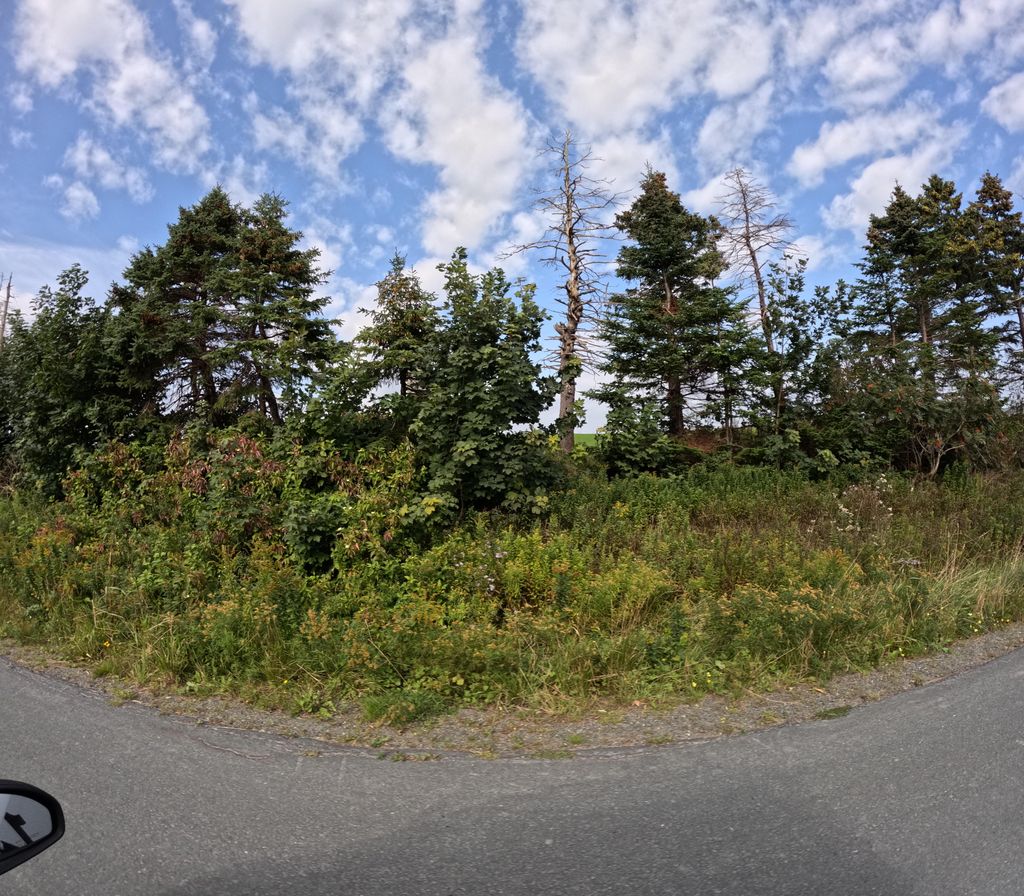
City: st_johns